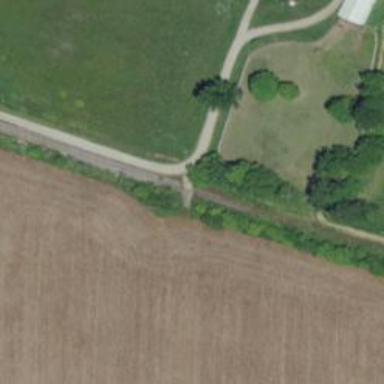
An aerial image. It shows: Abandoned railway.